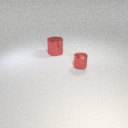
small red metal cylinder in front of large red metal cylinder